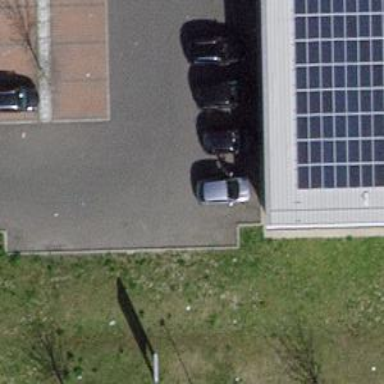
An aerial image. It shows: Asphalt parking aisle road for service vehicles.